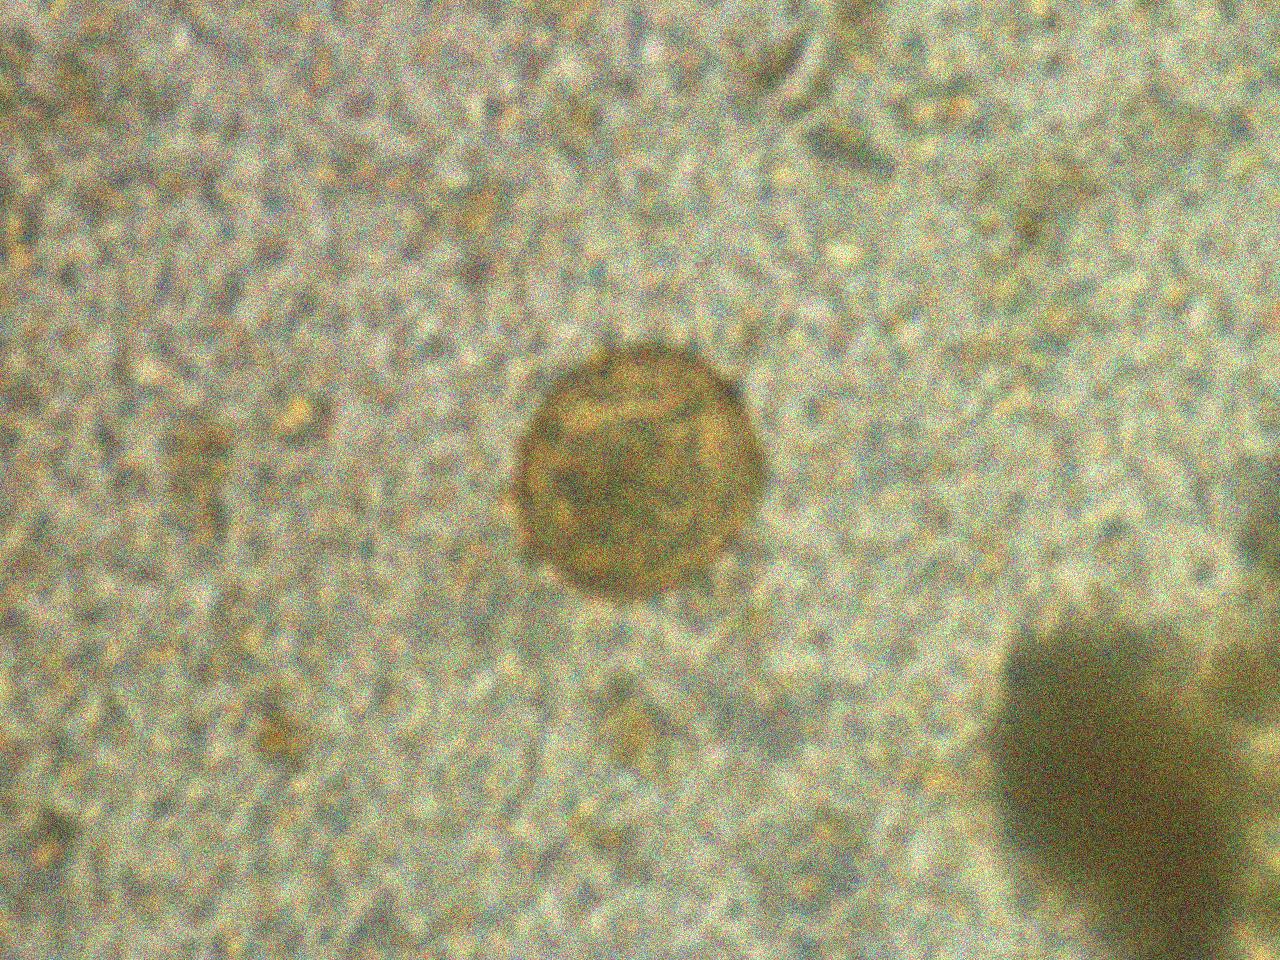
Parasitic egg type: Hymenolepis diminuta